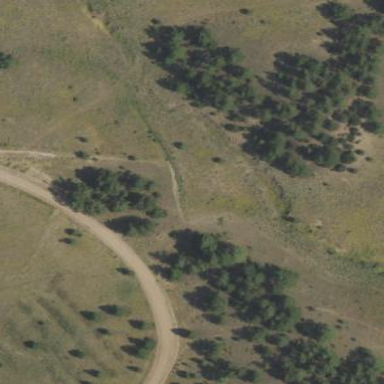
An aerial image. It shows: Evergreen needle-leaved woodland area covered with trees.